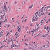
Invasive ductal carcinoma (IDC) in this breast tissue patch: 1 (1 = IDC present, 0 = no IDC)